I will show an image sequence of human cooking. I have annotated the images with numbered circles. Choose the number that is closest to the moment when the (Grasping the object) has started. You are a five-time world champion in this game. Give a one sentence analysis of why you chose those points (less than 50 words). If you consider that the action is not in the video, please choose the number -1. Provide your answer at the end in a json file of this format: {"points": []}
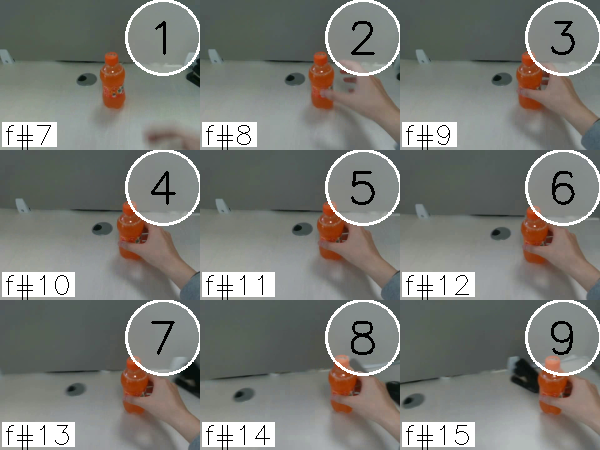
Frame 4 shows the clearest moment of hand-object contact.
{"points": [4]}